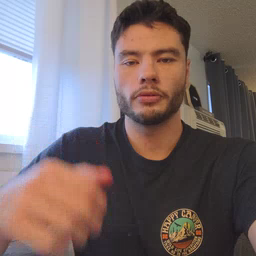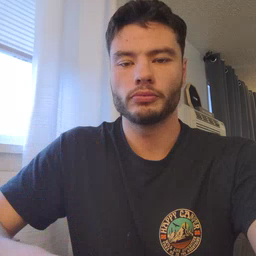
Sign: hen